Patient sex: F
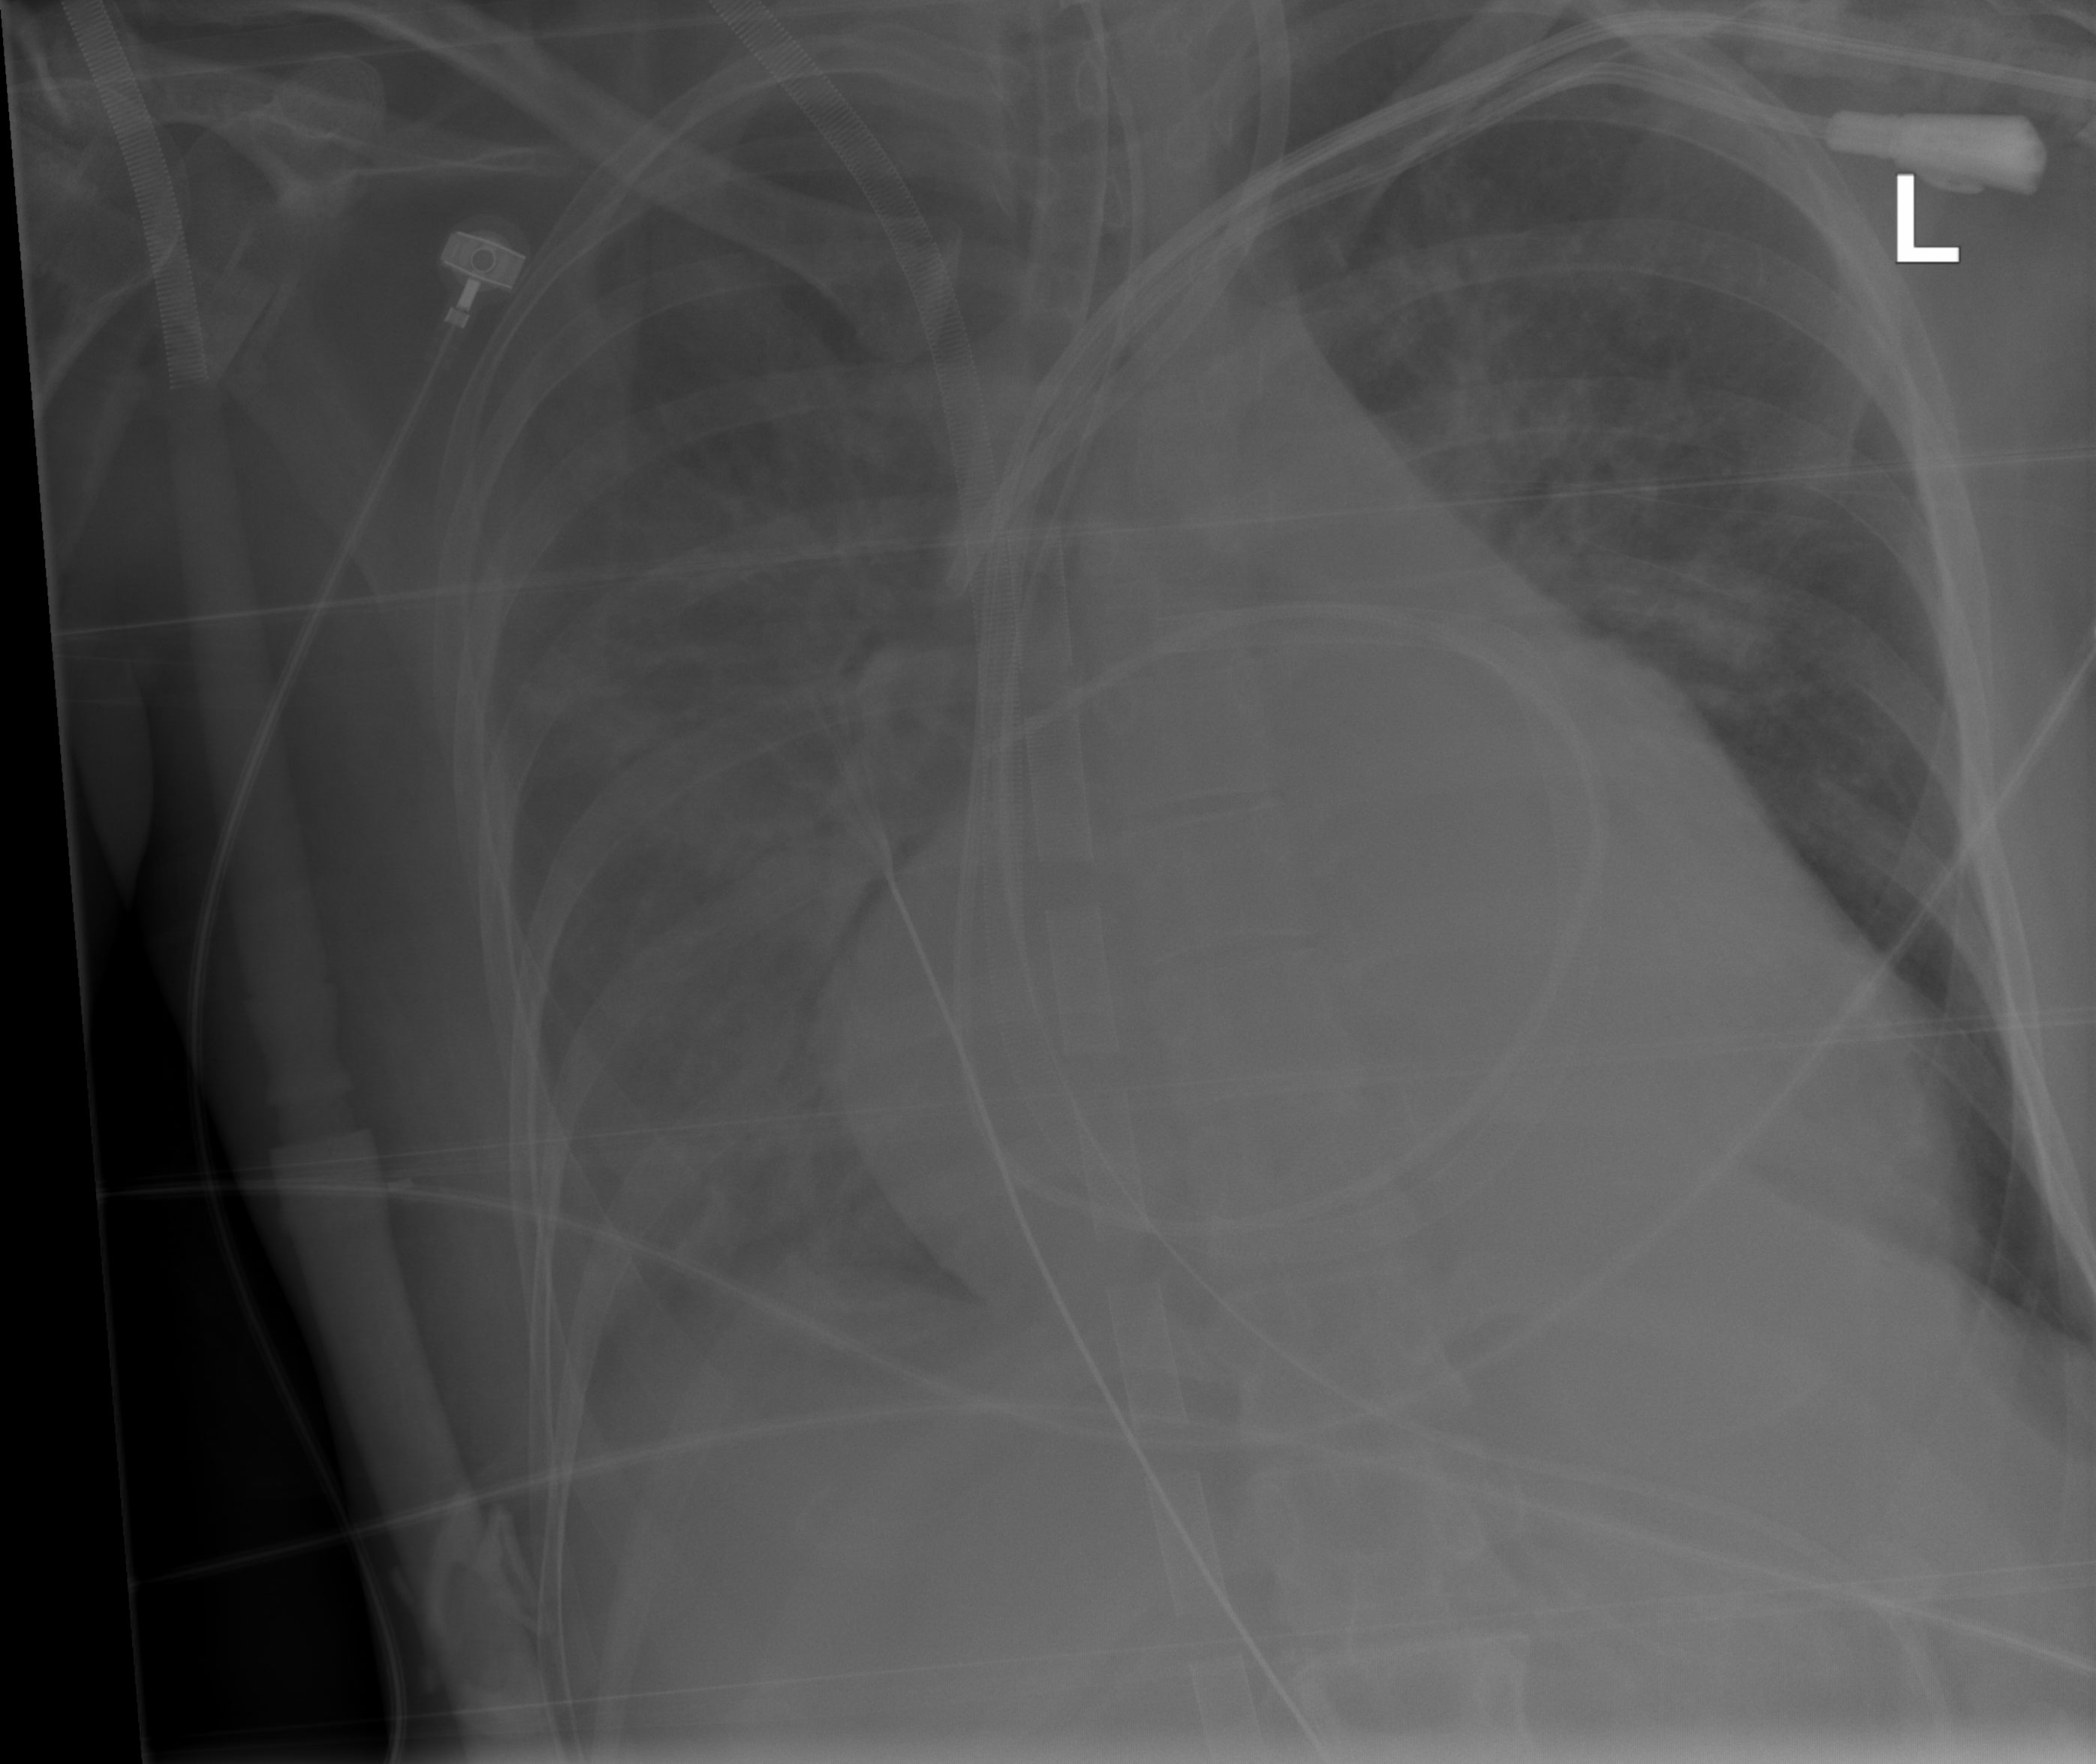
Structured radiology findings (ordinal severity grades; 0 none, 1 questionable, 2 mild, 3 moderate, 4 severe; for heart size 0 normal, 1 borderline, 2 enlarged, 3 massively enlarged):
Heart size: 3
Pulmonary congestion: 3
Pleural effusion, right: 3
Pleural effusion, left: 2
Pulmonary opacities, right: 1
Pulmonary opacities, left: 1
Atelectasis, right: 2
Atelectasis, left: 2